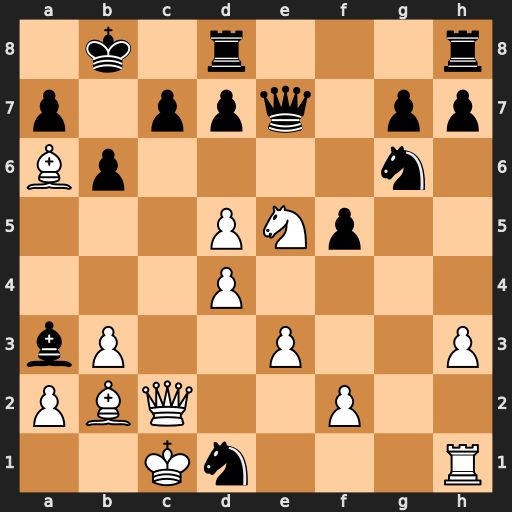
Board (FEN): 1k1r3r/p1ppq1pp/Bp4n1/3PNp2/3P4/bP2P2P/PBQ2P2/2Kn3R
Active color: w
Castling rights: -
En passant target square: -
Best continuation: Nc6+ Ka8 Nxe7